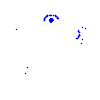
Particle: pion